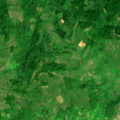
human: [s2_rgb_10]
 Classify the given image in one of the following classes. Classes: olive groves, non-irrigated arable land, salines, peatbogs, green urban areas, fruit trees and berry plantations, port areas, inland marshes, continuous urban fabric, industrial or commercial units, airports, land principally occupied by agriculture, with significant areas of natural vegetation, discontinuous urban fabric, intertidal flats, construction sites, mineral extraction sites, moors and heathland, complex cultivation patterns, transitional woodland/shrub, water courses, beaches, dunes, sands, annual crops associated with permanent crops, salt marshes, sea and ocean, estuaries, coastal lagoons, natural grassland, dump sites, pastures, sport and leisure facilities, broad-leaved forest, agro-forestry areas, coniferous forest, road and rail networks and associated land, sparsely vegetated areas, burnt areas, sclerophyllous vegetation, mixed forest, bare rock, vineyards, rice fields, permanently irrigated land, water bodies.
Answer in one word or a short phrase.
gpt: broad-leaved forest, transitional woodland/shrub